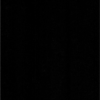
Label: dusty